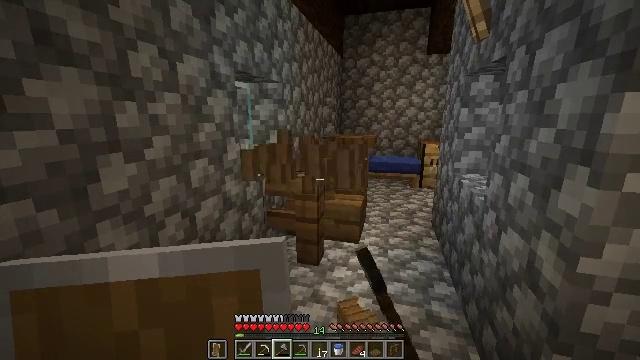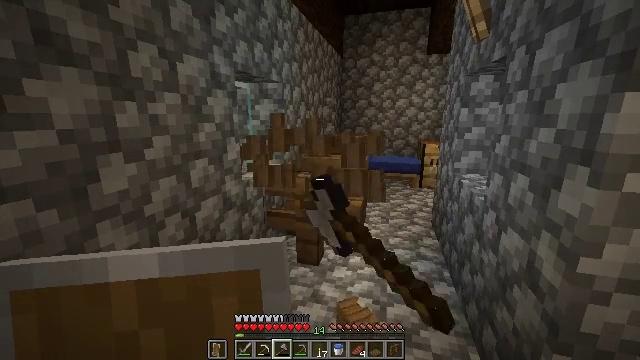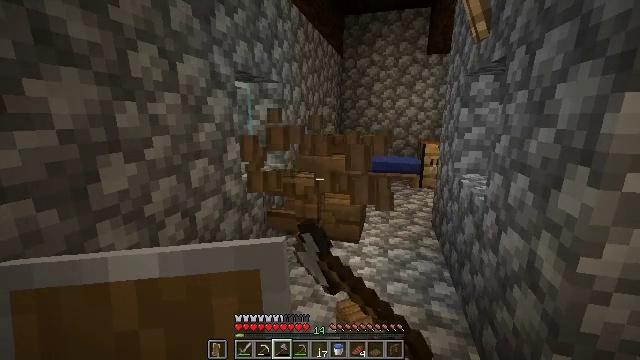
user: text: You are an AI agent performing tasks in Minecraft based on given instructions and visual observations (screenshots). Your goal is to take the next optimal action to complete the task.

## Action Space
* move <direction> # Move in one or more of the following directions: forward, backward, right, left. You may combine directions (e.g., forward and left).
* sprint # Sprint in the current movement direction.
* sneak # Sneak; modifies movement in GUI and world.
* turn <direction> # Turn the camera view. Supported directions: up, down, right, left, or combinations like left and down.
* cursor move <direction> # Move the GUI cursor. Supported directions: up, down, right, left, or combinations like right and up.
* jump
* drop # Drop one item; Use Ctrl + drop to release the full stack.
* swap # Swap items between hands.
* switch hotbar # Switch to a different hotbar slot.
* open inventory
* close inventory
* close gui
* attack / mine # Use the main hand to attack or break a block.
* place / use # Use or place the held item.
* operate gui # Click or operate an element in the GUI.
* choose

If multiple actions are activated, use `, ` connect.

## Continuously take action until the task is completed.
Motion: motion action
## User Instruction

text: Destroy the spruce trapdoor to collect it.
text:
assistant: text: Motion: attack / mine
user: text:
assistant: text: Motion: attack / mine
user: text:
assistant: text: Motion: attack / mine